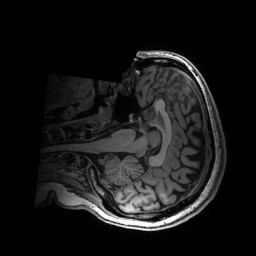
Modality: T1w
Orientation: sagittal